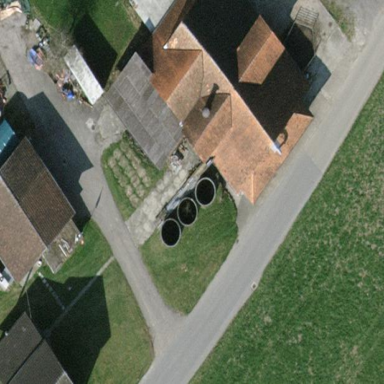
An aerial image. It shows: Farmyard area.